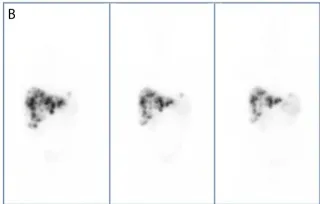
Response to treatment in Case 1. Anterior view of 177Lu-LUTATHERA scintigraphy after I, II, and ,IV cycles of PRRT.
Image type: radiology (scintigraphy)